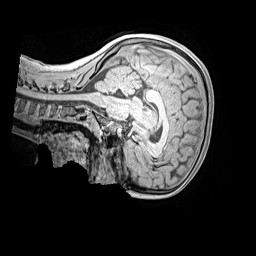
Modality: MP2RAGE
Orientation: sagittal
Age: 9
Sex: female
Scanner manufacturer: siemens
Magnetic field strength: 3 T
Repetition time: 4 s
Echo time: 0.00299 s